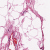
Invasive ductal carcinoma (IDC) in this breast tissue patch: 0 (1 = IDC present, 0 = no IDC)